Interaction volume radius: 5 \u00c5
Interaction volume height: 25 \u00c5
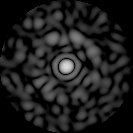
Disorder parameter: 0.8117